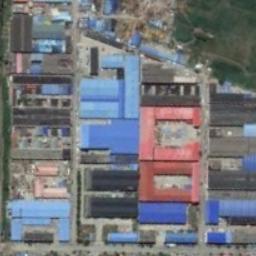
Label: industrial_area